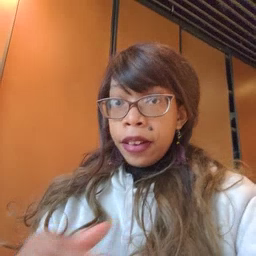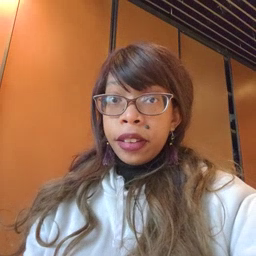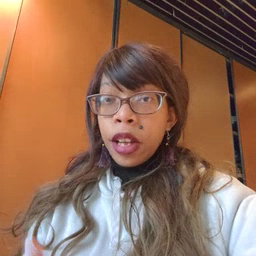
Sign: bad